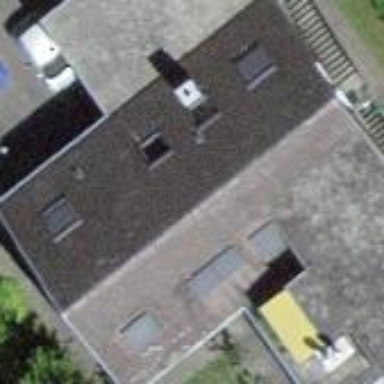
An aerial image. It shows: Building with gabled roof.